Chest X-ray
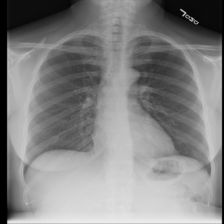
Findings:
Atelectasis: negative
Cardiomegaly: negative
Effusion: negative
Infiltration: positive
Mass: negative
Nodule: negative
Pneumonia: negative
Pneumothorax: negative
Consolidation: negative
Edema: negative
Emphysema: negative
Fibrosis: negative
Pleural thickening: negative
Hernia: negative